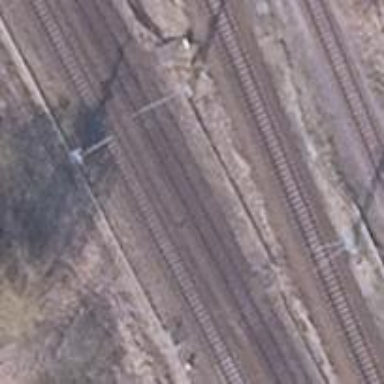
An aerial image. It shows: Railway signal.